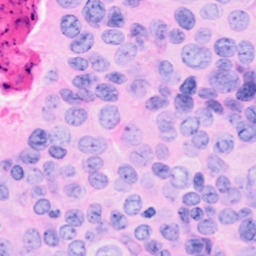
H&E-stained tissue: Breast